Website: home-depot
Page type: billing-address
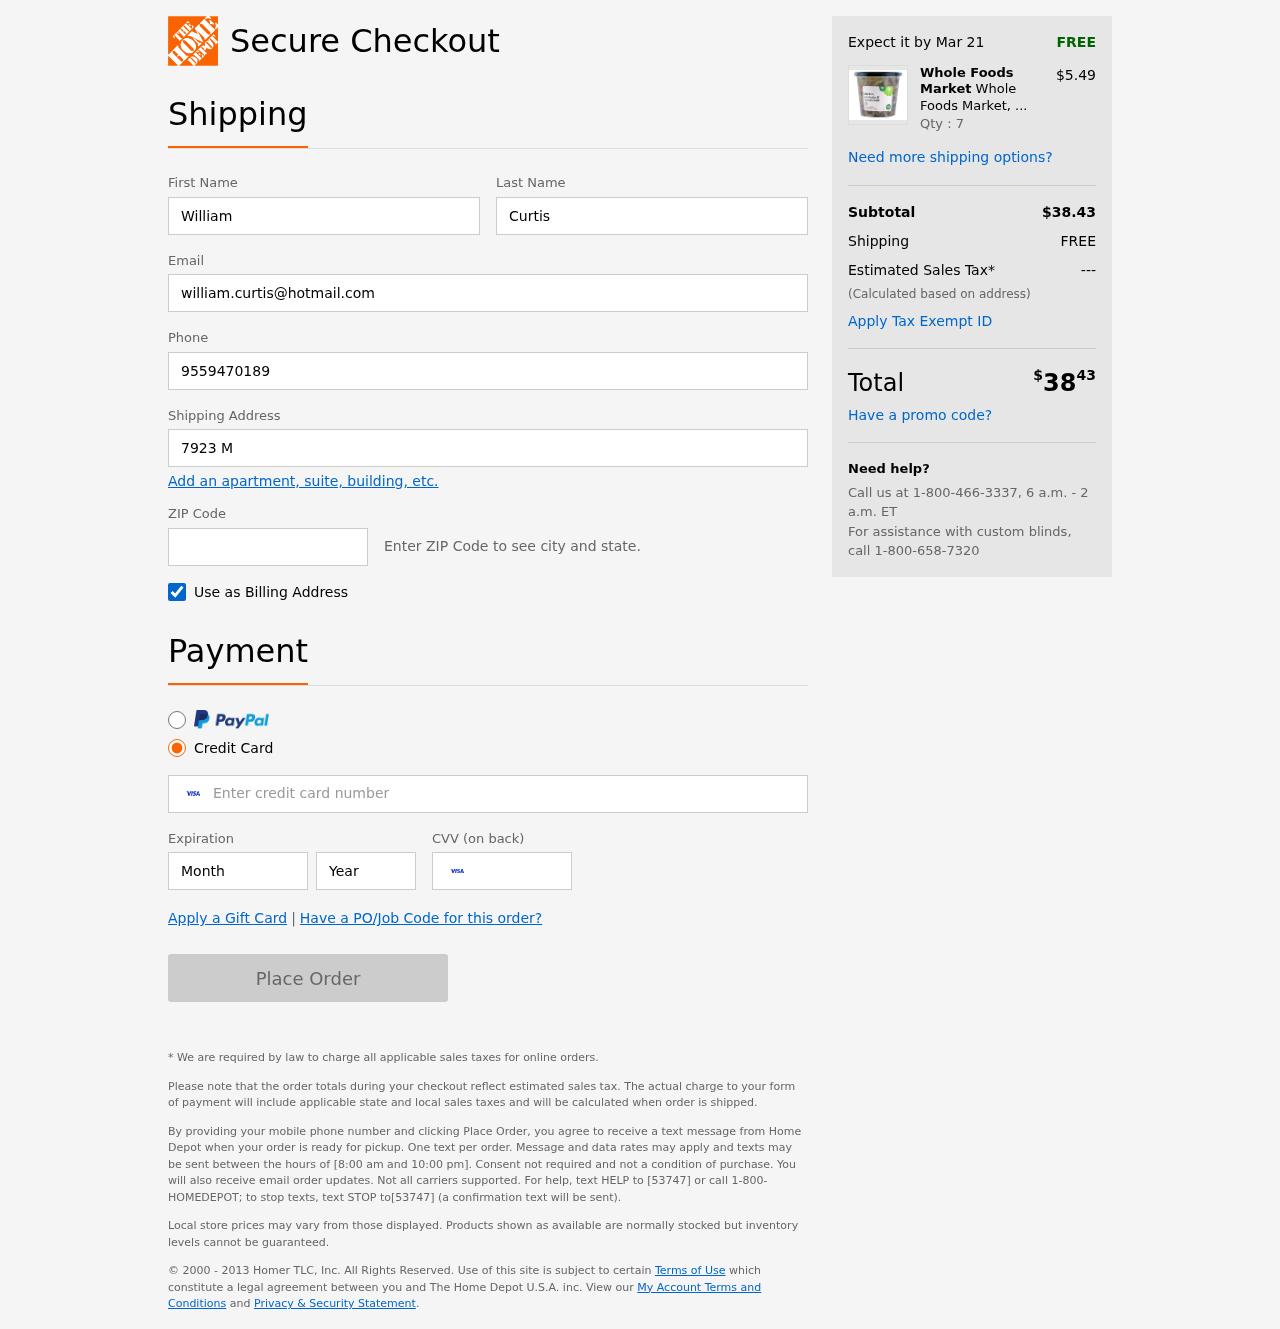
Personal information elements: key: PII_FIRSTNAME
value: William
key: PII_LASTNAME
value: Curtis
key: PII_EMAIL
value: william.curtis@hotmail.com
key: PII_PHONE
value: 9559470189
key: PII_STREET
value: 7923 Matthew Mountain
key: PII_POSTCODE
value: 10491
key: PII_CARD_NUMBER
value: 4073 4603 1613 4071
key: PII_CARD_EXPIRY_MONTH
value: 06
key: PII_CARD_CVV
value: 992
Product elements: key: PRODUCT1_BRAND
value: Whole Foods Market
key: PRODUCT1_NAME
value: Whole Foods Market, Chicken, Artichoke & Lemon Soup, 24 oz
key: PRODUCT1_PRICE
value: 5.49
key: PRODUCT1_QUANTITY
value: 7
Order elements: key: ORDER_DELIVERY_DATE
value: Mar 21
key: ORDER_SUBTOTAL
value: $38.43
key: ORDER_SHIPPING_COST
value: FREE
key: ORDER_TAX
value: ---
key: ORDER_TOTAL2
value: $3843